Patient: sex F, age 83
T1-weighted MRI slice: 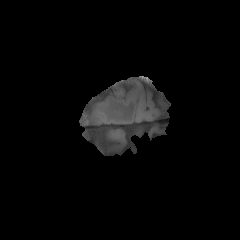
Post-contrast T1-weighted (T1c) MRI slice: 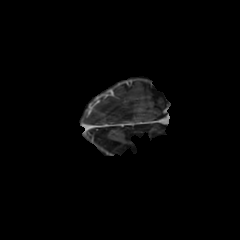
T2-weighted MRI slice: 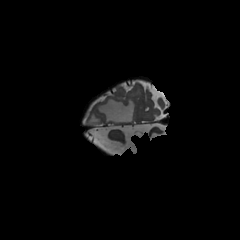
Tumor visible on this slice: yes
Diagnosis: Glioblastoma, IDH-wildtype
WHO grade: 4